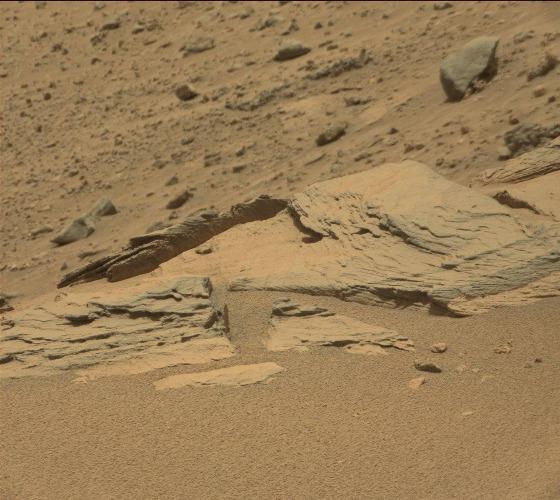
Terrain classes present: Bedrock, Gravel / Sand / Soil, Rock